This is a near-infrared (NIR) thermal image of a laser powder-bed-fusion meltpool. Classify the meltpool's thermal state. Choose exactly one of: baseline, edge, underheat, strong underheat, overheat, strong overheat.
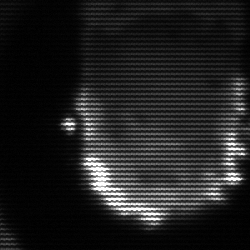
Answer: baseline